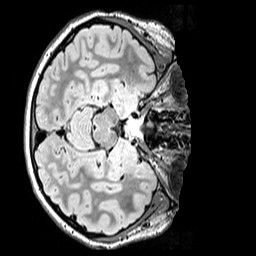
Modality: FLAIR
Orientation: axial
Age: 11
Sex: female
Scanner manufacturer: siemens
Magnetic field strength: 3 T
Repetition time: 5 s
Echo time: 0.388 s